Fundus camera: zeiss
Shooting center: fovea
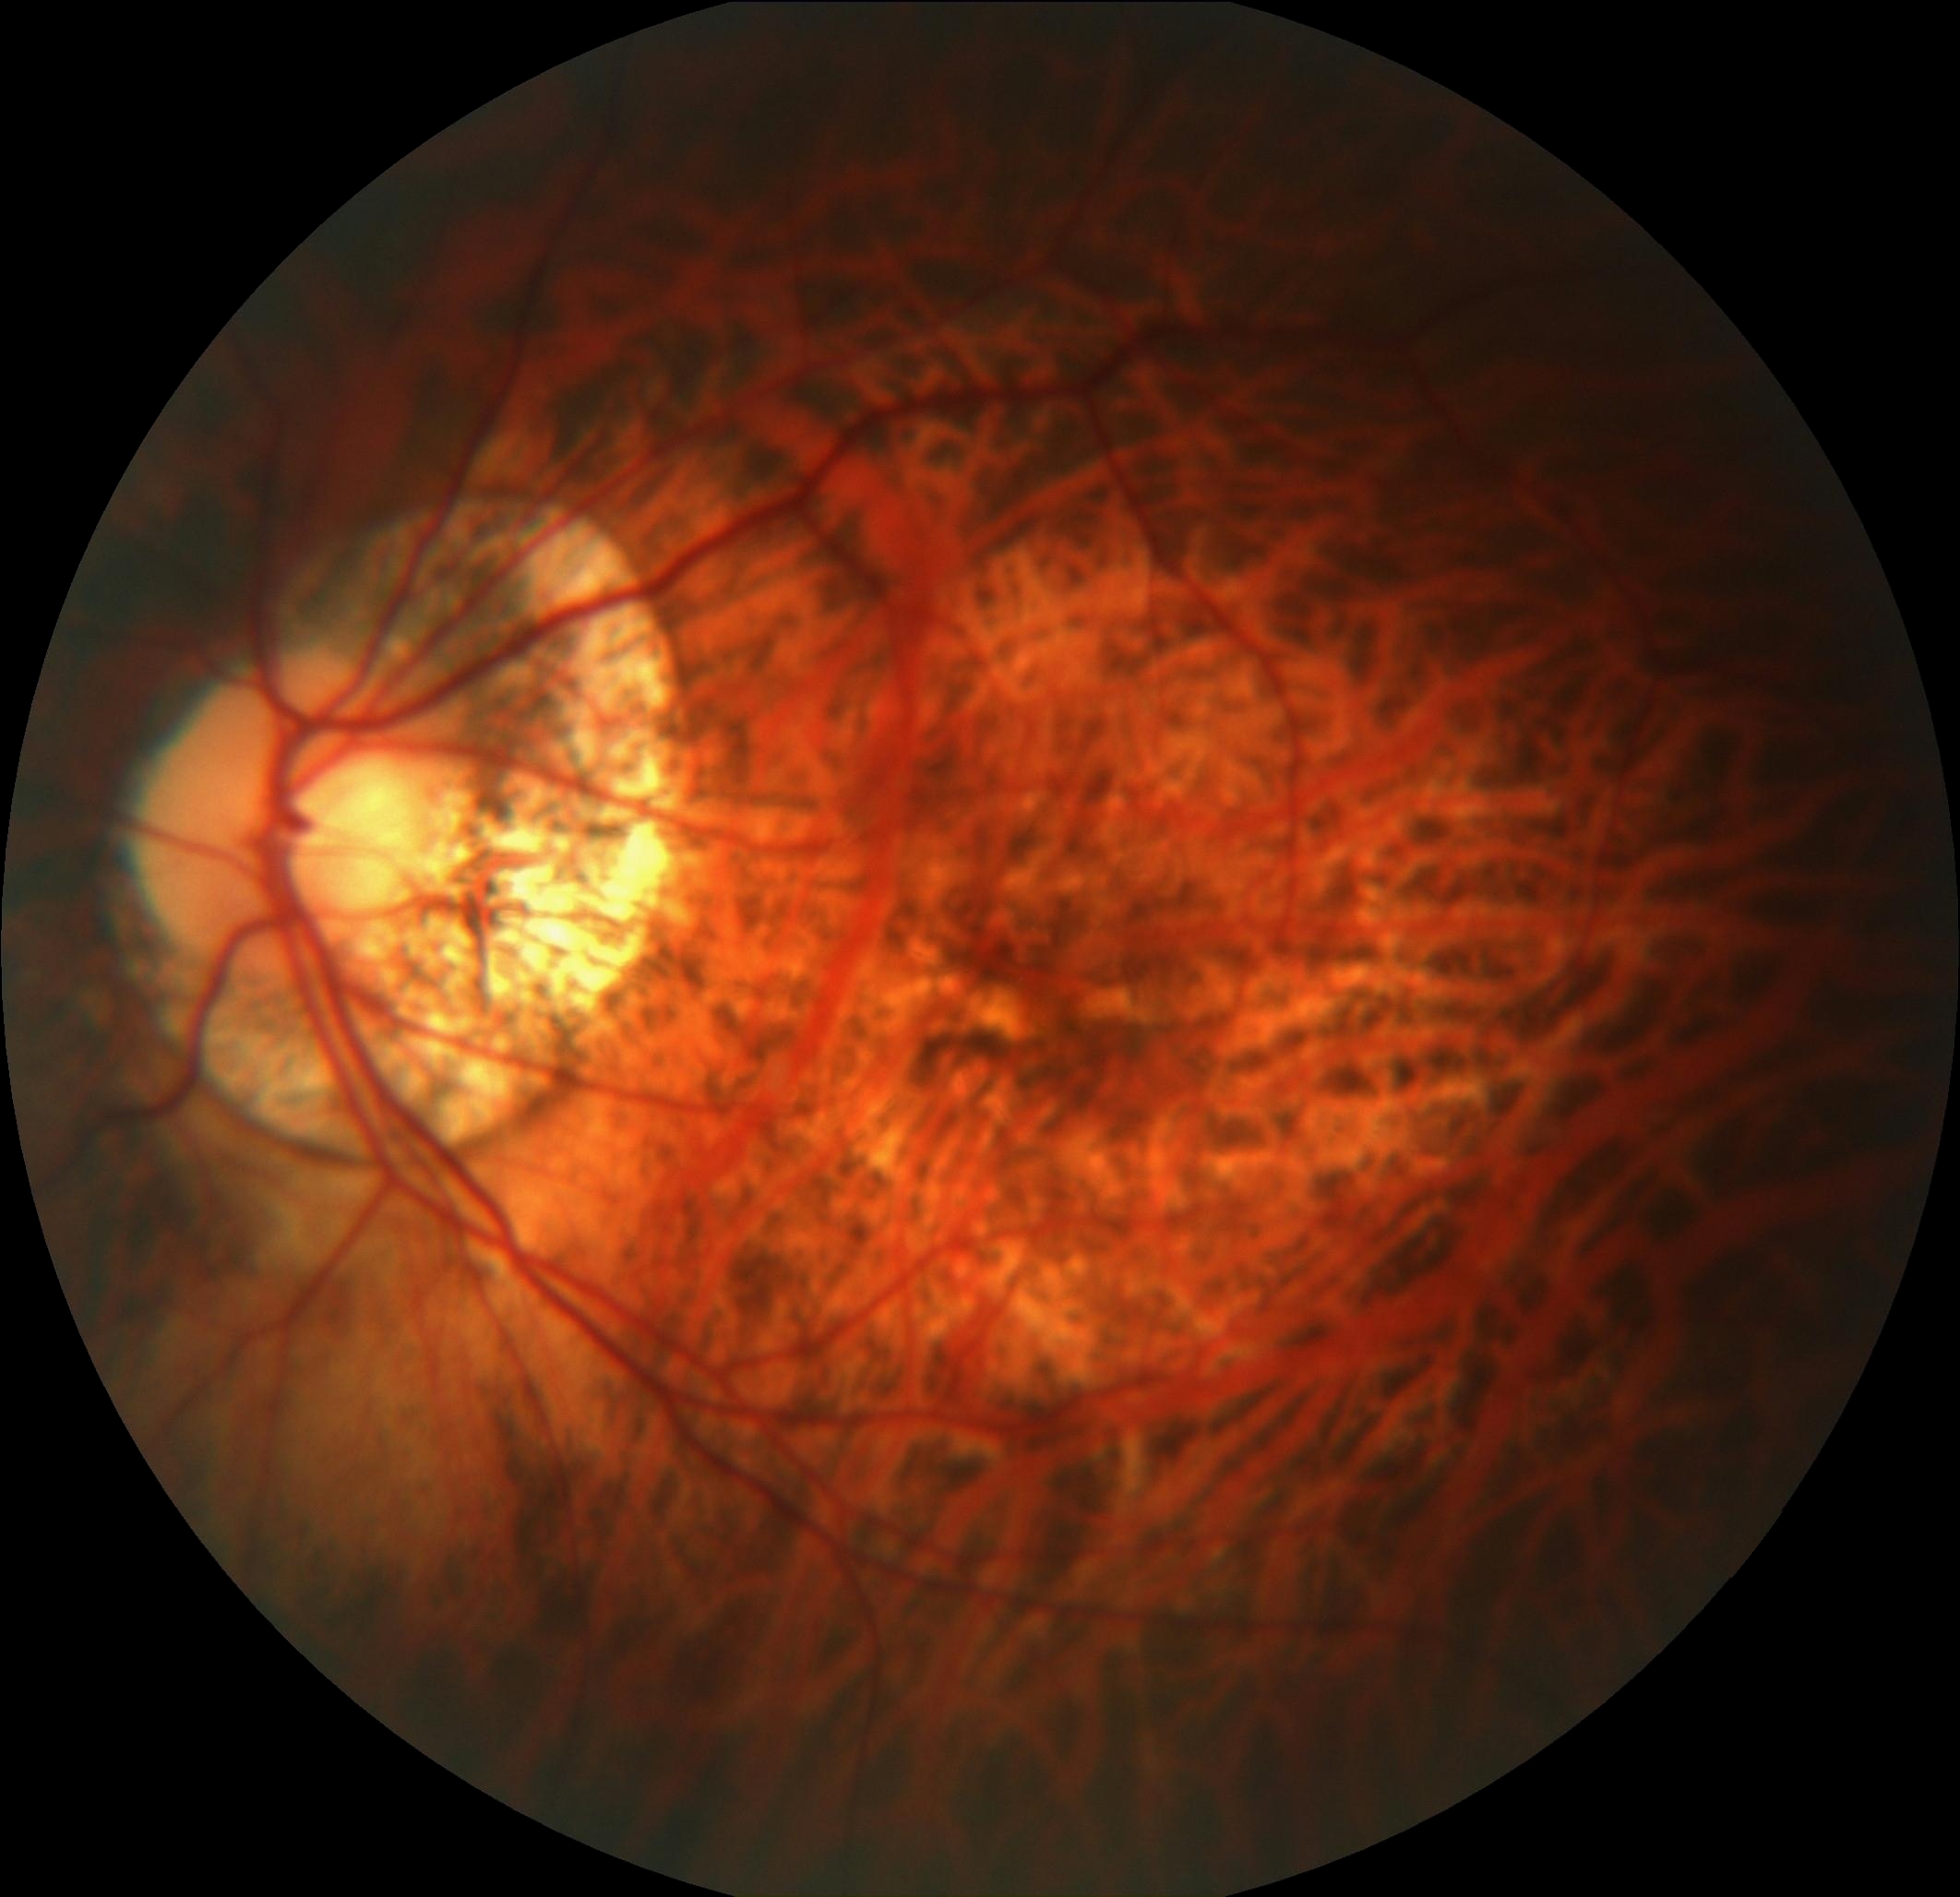
Pathologic myopia: yes
Patchy retinal atrophy: present
Retinal detachment: absent